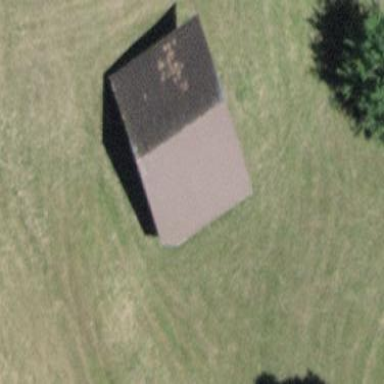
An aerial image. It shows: Barn.